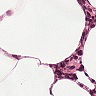
Metastatic tissue present: no